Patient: sex F, age 63
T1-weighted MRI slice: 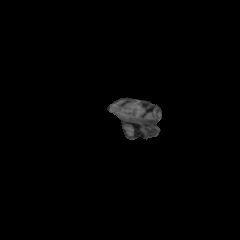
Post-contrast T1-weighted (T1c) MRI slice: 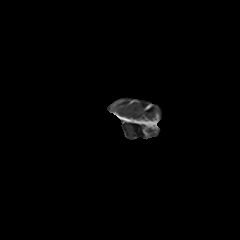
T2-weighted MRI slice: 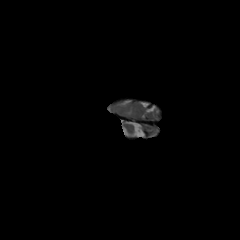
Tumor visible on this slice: yes
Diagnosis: Glioblastoma, IDH-wildtype
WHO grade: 4